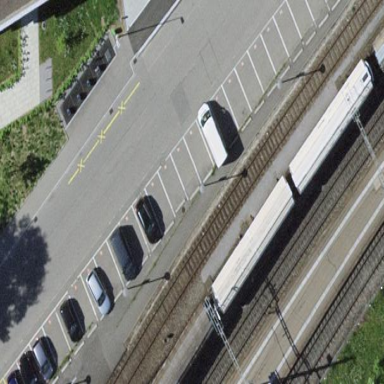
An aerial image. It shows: Street side parking area.